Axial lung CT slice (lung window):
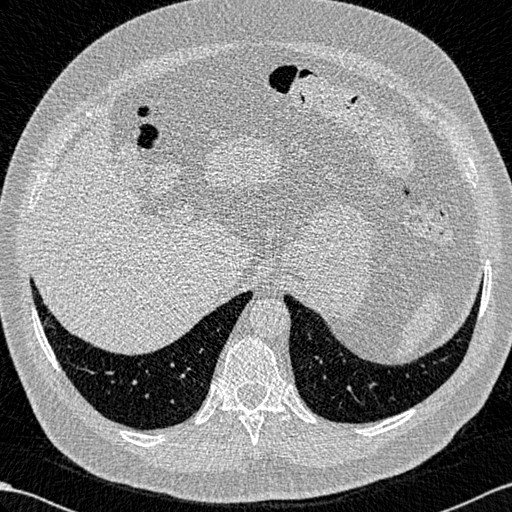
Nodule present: no